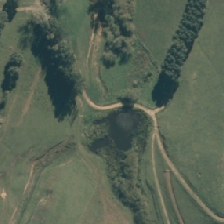
Land cover: lake_pond